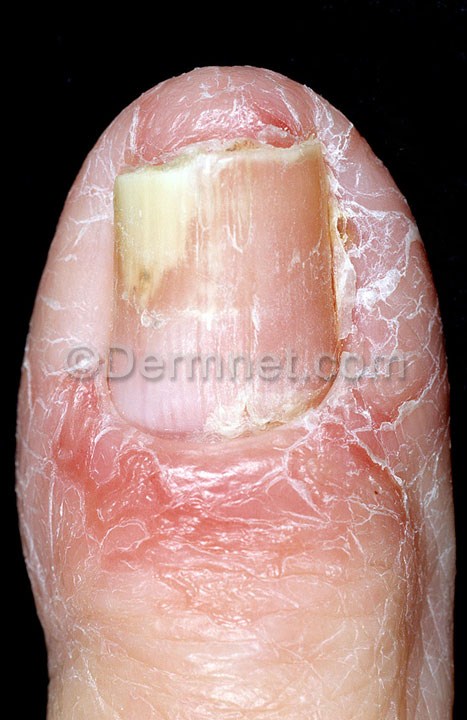
Disease: Nail Fungus and other Nail Disease